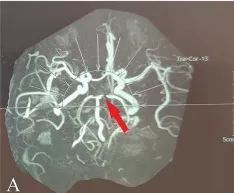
MRA revealed the artery's condition. (A) Localized stenosis of P1 segment of bilateral posterior cerebral arteries.
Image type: radiology (mri)